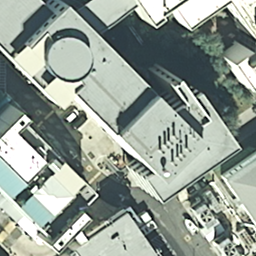
Label: buildings